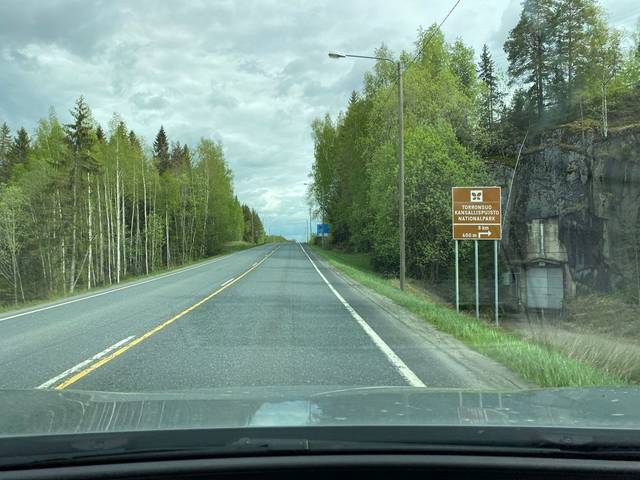
Region: Finland
Coordinates: 60.793, 23.641